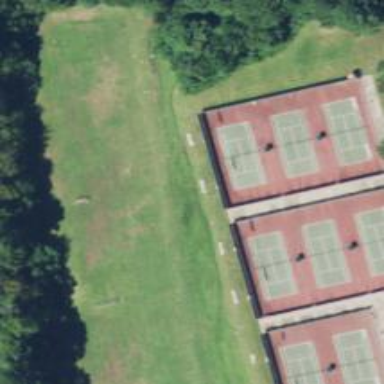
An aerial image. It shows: Recreational ground enclosed by chain link fence.